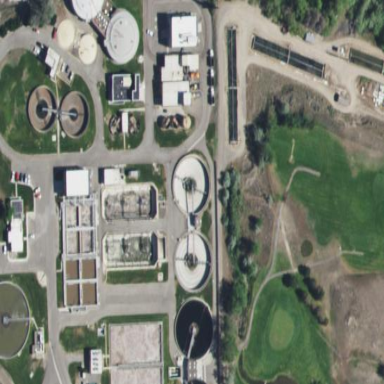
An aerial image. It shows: View of wastewater plant.